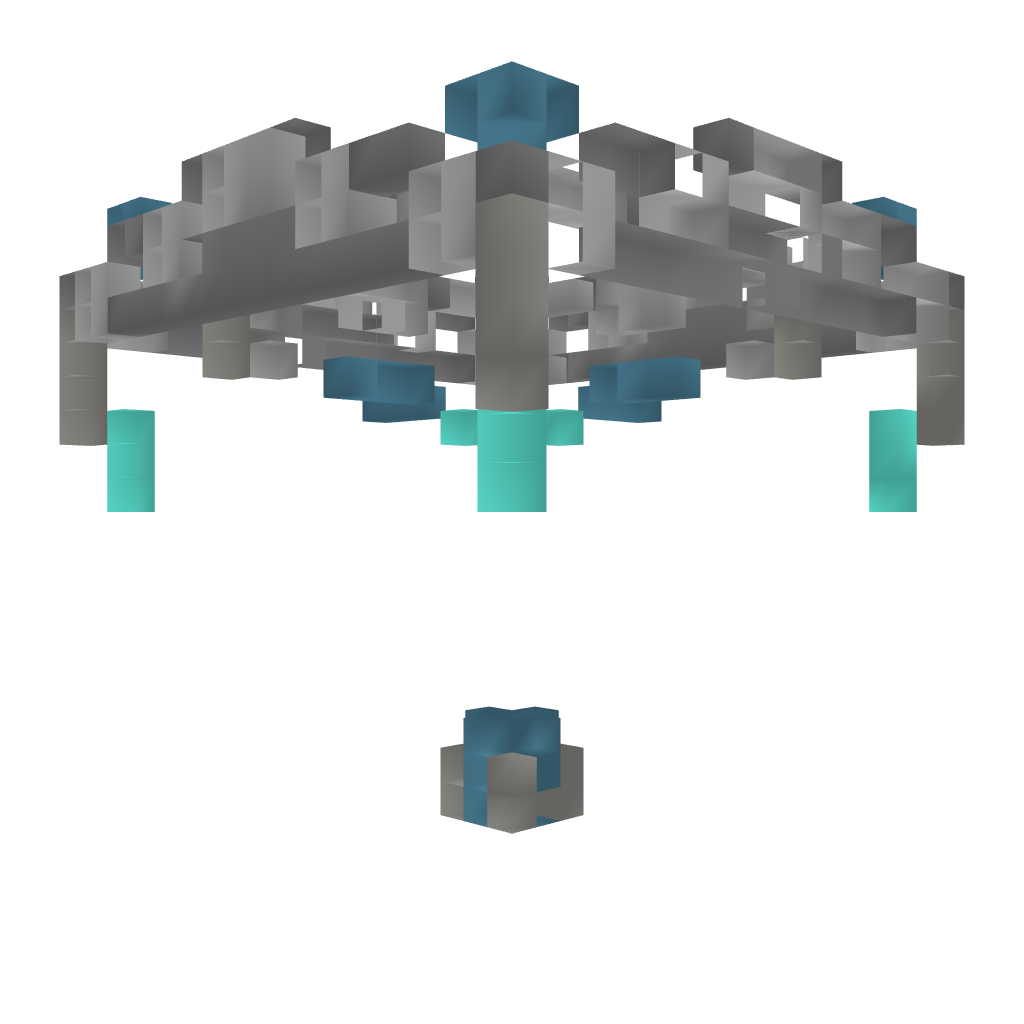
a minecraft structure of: Flying spawn concept